Field crop: tomato
Growth stage: 1
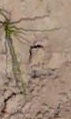
Species: cyperus